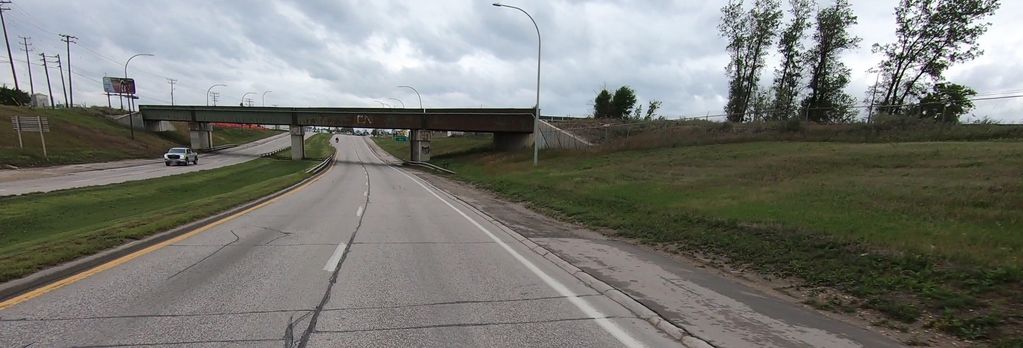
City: winnipeg